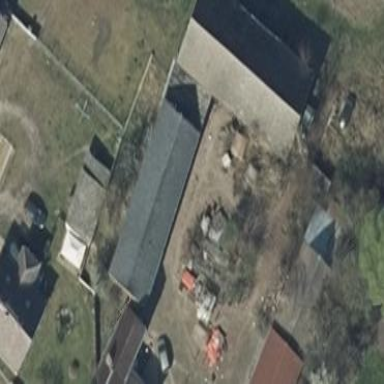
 oriented along the structure. The roof is painted grey."